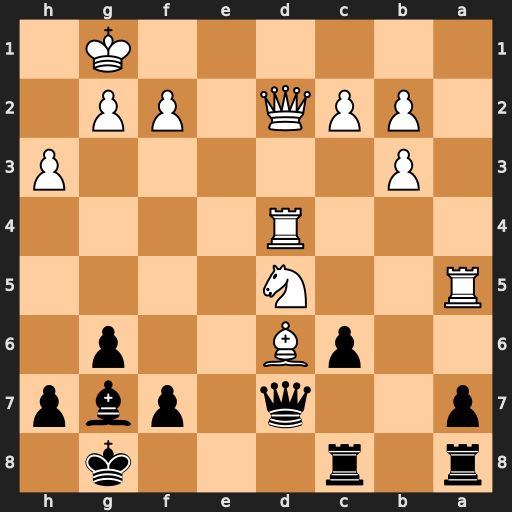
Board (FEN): r1r3k1/p2q1pbp/2pB2p1/R2N4/3R4/1P5P/1PPQ1PP1/6K1
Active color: b
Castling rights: -
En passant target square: -
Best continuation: Qxd6 Rd3 cxd5